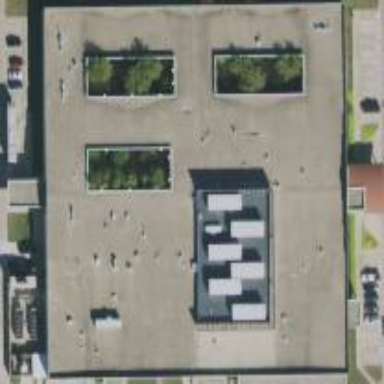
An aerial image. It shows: Hospital building.